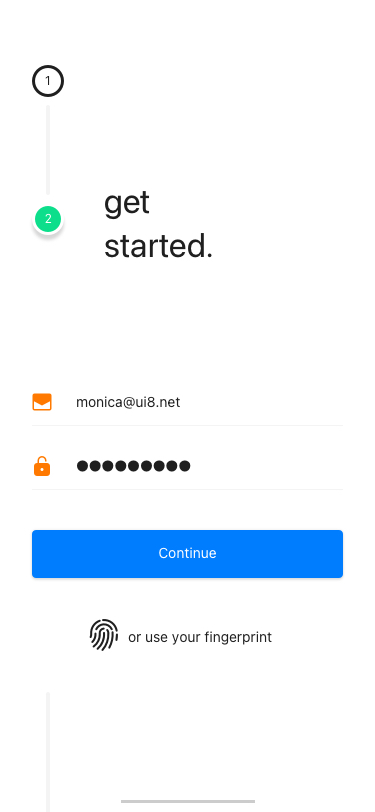
Text in this UI design:
get
started.
or use your fingerprint
1
2